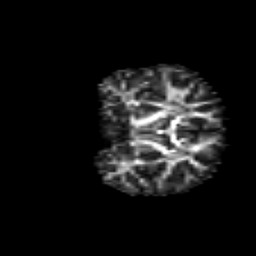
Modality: FA
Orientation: coronal
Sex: female
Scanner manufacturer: siemens
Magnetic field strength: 3 T
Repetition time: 5 s
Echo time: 0.071 s